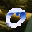
Label: 0